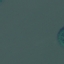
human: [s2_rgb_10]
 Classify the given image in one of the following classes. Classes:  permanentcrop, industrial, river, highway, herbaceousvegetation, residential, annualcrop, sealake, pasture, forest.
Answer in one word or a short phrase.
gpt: SeaLake